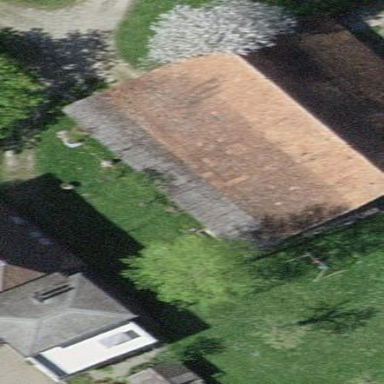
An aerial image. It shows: Rural barn.